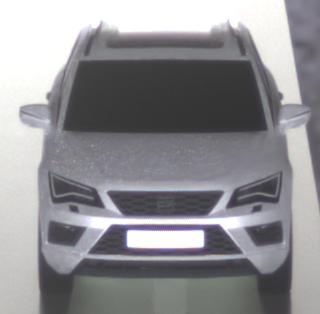
Make: SEAT
Model: Ateca 1.0 TSI Ecomotive
Detailed model: Ateca (5FP)
Model produced from: 2016/08
Model produced until: 2018/08
Doors: 5
Color: white
Road condition: wet road
Daytime: midday
Contrast: medium contrast